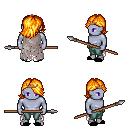
a pixel art fantasy rpg character, male body template, dark elf, purple skin, gray tattered cape, teal pants, light blonde swoop hairstyle, bronze tiara, black slippers, spear, four views (front, back, left, right), 2x2 character sprite sheet, small pixel art, hard edges, no anti-aliasing